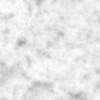
Label: no_change